Question: This is my ui select in the view:
'''
<ui-select ng-model="selectedLabel.selected" ng-disabled="fetchingLabels || working">
<ui-select-match placeholder="">{{$select.selected.code}}</ui-select-match>
<ui-select-choices repeat="label in labels| filterBy: ['name', 'code']: $select.search">
<div ng-bind-html="label.code | highlight: $select.search"></div>
<small ng-bind-html="label.name | highlight: $select.search"></small>
</ui-select-choices>
</ui-select>
'''
And this is the relevant code in my controller:
'''
$scope.labels = [];
$scope.selectedLabel = {};
$scope.selectedLabel.selected = $scope.passedLabel; // This is an object passed
// from the previous controller.
// The scope comes with it.
$scope.fetchLabels(); // This fetches the labels from the server
// and puts them in $scope.labels
'''
The labels brought from the server are like these:
'''
[{'labelId': 20, 'code': 'L20', 'name': 'some label'},
{'labelId': 21, 'code': 'L21', 'name': 'other label'}, ...]
'''
And the passed from-outside label, 'passedLabel', is like ONE of those in '$scope.labels' too, eg:
'''
passedLabel = {'labelId': 21, 'code': 'L21', 'name': 'other label'}
'''
...I say because, empirically, I'm seeing that they are different because of the things that angular adds to them (eg. '$$hashKey', or '__proto__').
So, because of that , the '$scope.selectedLabel.selected = $scope.passedLabel' isn't matching the corresponding item in the ui-select (they are not the same object), and thus, the result of that is this behavior:

How can I set the initial selection ? is there a way I can use id's instead of object comparisson? I want to avoid having a 'for' like this:
'''
for (i=0; i<$scope.labels; i++) {
if ($scope.labels[i].labelId == $scope.passedLabel.labelId) {
$scope.selectedLabel.selected = $scope.labels[i]
}
}
'''
which I'm pretty sure it would work as expected, but I would have to call that 'for' after the ajax has returned... and I have other ui-selects too
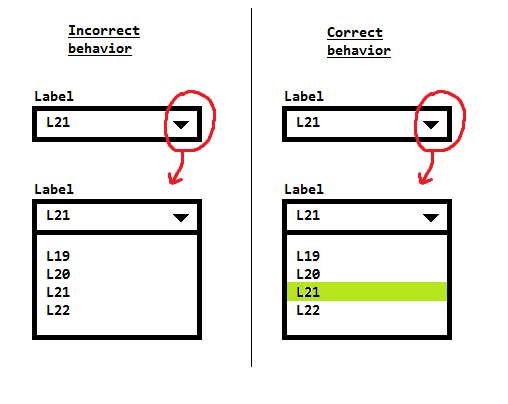
Answer: If you want to achieve the state that you have mentioned, then simply pass the correct reference to your model.
So after the success of the fetchlabel call you set the values in labels. Now in the success of this function you need to call the function that fetches 'presentLabel'.
As soon as you get the data of present label you can get the index of that object in the labels scope.
'''
var idx;
_.find($scope.labels, function(label, labelIdx){
if(label.labelId == parentLabel.labelId){ idx = labelIdx; return true;};
});
$scope.selectedLabel = {};
$scope.selectedLabel.selected = $scope.labels[idx];
'''
This will solve your purpose.